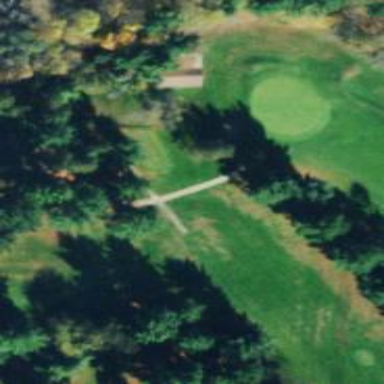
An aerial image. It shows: Golf tee.